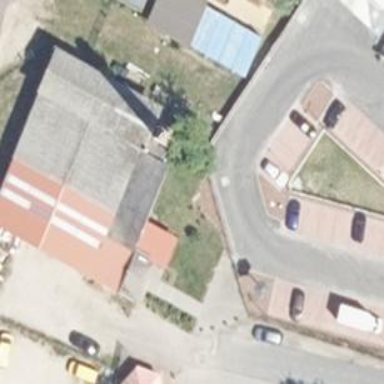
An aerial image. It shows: Commercial building.